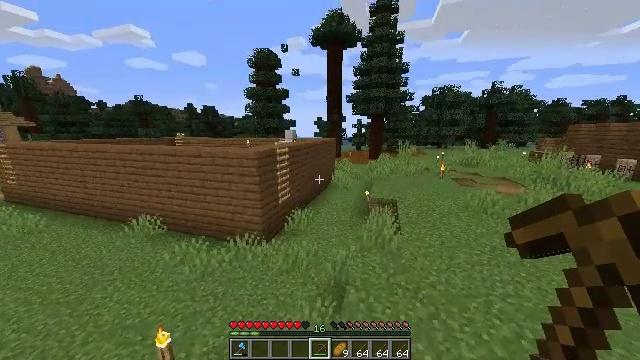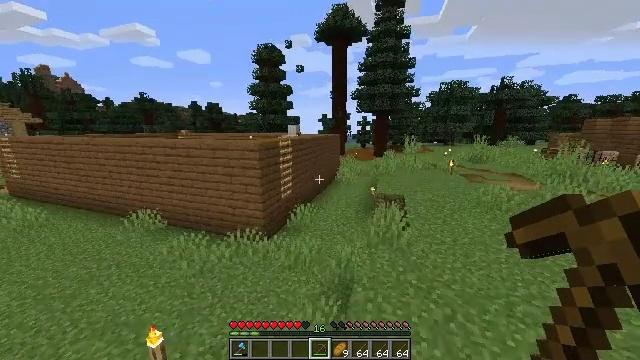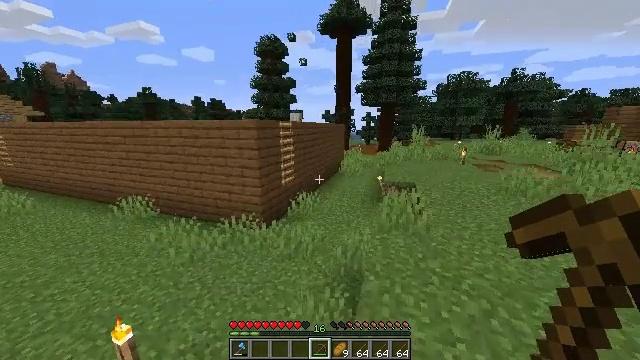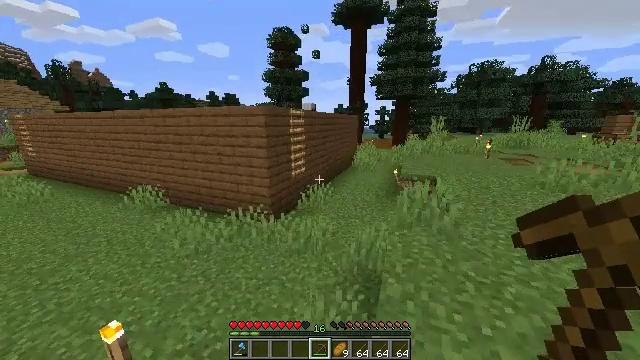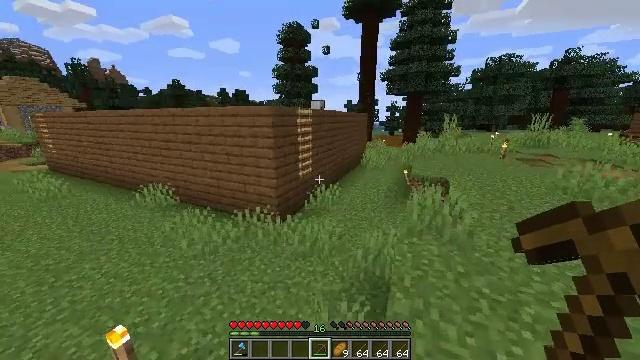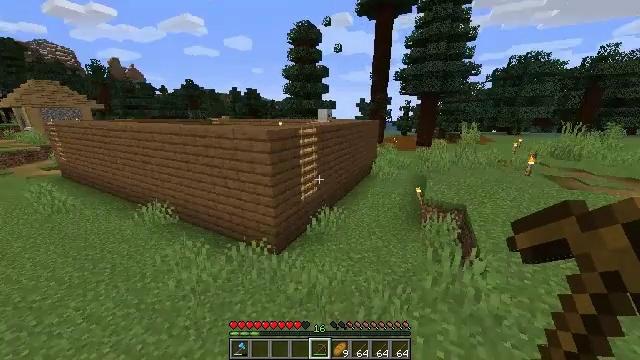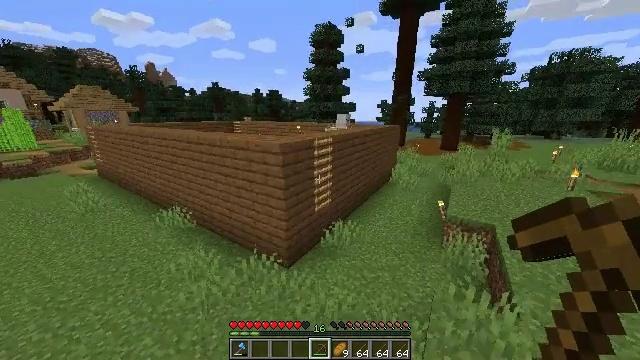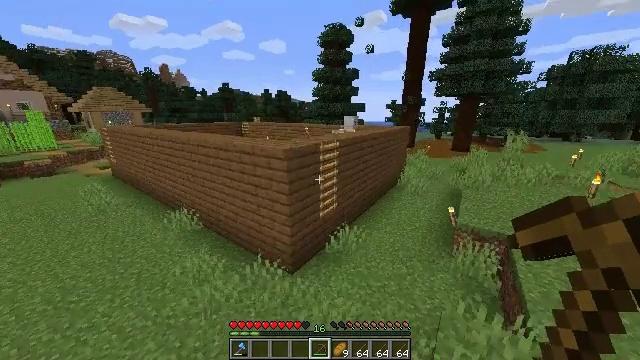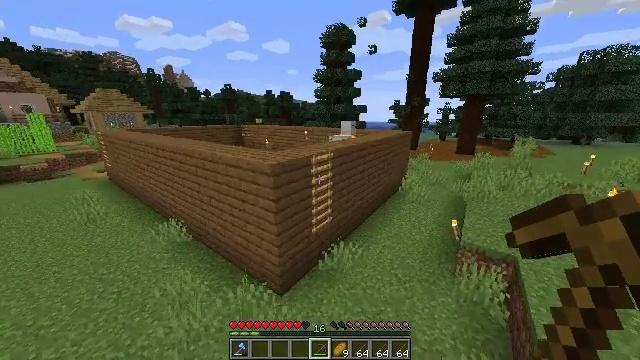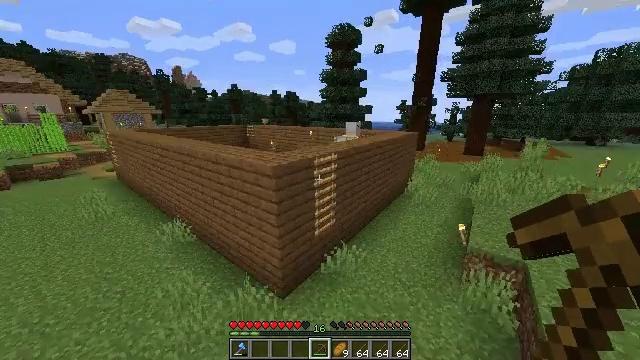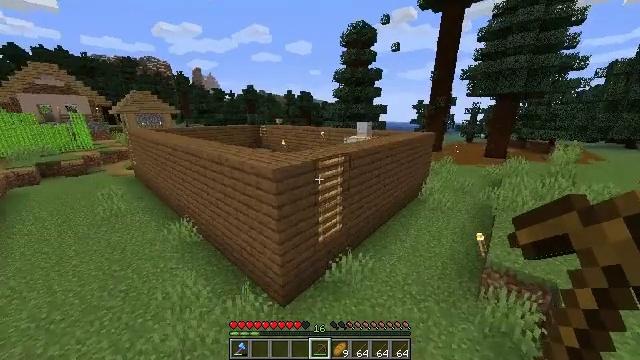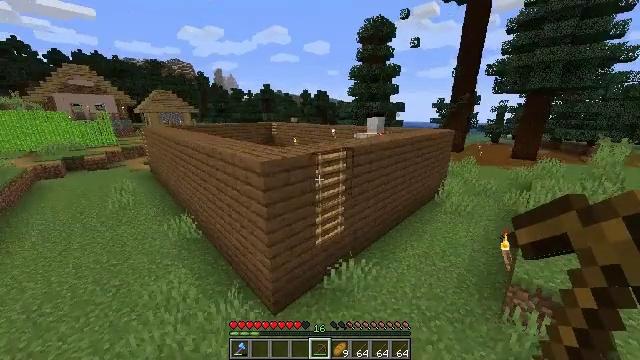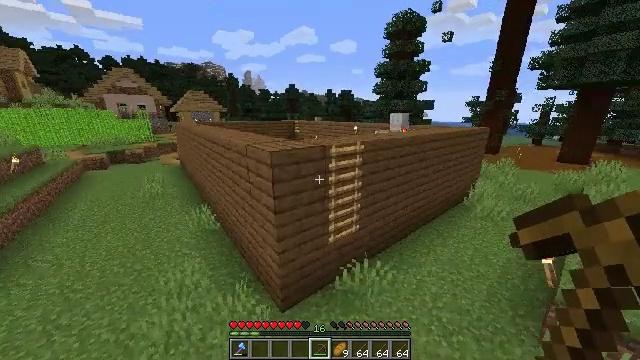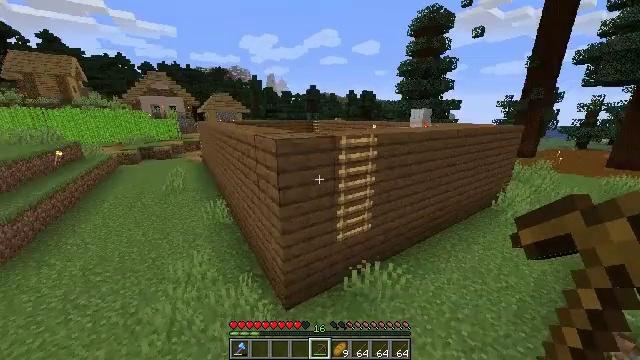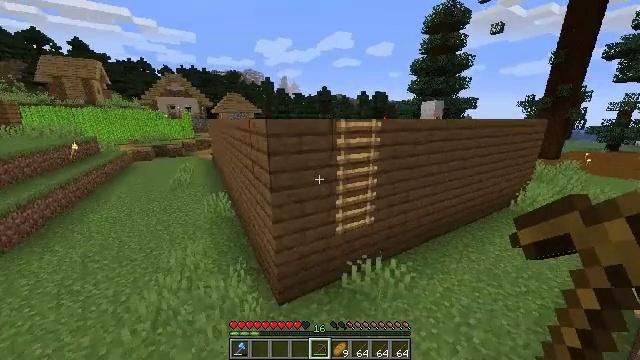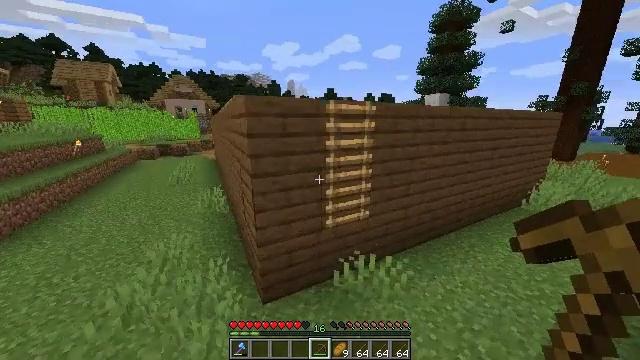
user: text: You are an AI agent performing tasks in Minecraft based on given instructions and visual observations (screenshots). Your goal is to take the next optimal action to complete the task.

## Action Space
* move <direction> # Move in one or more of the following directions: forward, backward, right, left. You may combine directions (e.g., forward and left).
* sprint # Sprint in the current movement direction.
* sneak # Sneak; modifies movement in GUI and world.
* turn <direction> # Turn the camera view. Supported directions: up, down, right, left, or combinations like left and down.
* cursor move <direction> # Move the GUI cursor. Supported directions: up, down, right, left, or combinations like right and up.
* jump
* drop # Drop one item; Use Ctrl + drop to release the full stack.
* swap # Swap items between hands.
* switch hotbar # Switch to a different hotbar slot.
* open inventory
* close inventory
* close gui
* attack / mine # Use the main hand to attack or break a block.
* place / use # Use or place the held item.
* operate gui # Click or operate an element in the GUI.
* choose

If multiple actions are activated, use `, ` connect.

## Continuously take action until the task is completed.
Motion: motion action
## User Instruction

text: Mine the netherrack in the Nether.
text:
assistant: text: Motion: move forward, sprint, turn left, jump
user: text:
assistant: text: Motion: move forward, sprint, jump
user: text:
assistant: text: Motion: move forward and move right, sprint, turn left and down, jump
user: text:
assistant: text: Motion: move forward and move right, sprint, turn left, jump
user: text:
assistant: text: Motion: move forward and move right, sprint, turn left, jump
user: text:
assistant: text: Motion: move forward and move right, sprint, turn left, jump
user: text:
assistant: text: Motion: move forward and move right, sprint, turn left, jump
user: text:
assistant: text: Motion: move forward and move right, sprint, jump
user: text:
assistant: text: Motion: move forward and move right, sprint, turn left, jump
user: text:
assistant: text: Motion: move forward and move right, sprint, turn left, jump
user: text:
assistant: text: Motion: move forward and move right, sprint, turn left
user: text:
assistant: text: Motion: move forward and move right, sprint, turn left
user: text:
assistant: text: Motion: move forward and move right, sprint, turn left
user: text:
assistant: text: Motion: move forward and move right, sprint, turn left
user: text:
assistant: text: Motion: move forward, sprint, turn left
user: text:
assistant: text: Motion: move forward, sprint, turn left
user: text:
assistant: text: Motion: move forward, sprint, turn left
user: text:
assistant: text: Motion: move forward, sprint, turn left
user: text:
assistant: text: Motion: move forward, sprint
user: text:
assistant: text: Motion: move forward, sprint, turn left and up, jump
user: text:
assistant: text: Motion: move forward, sprint, turn left and up, jump
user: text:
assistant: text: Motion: move forward, sprint, turn left and up, jump
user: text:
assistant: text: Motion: move forward, sprint, turn left and up, jump
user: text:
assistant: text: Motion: move forward, sprint, turn left and up, jump
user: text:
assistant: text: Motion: move forward, sprint, turn left and up, jump
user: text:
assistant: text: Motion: move forward, sprint, turn left and up, jump
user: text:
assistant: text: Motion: move forward, sprint, turn left, jump
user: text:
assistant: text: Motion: move forward, sprint, turn left, jump
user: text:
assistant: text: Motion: move forward, sprint, turn left, jump
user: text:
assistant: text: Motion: move forward, sprint, turn left and down, jump